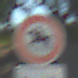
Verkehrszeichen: VerbotReiter
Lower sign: ZeitangabenMitBeschraenkungAufWochentage8
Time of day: MorningAfternoon
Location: Outdoor (Nature)
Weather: PartlyCloudy
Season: NotSpecified
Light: Natural